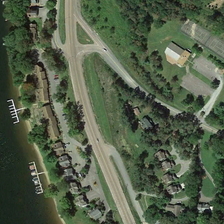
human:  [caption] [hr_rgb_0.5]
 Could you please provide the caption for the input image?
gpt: many green trees and some buildings are in two sides of a road near a river in a resort .

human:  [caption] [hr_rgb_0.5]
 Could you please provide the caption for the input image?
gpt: many green trees and some buildings are in two sides of a road near a river in a resort .

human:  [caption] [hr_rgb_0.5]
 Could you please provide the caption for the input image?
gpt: many green trees and some buildings are in two sides of a road near a river in a resort .

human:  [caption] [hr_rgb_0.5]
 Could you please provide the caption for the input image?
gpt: many green trees and some buildings are in two sides of a road near a river in a resort .

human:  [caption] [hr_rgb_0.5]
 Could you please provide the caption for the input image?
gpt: many green trees and some buildings are in two sides of a road near a river in a resort .